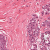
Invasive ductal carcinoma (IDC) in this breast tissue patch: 0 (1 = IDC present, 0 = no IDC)